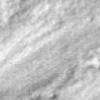
Label: no_change